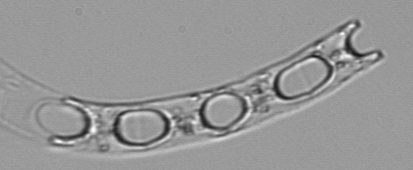
Label: Eucampia